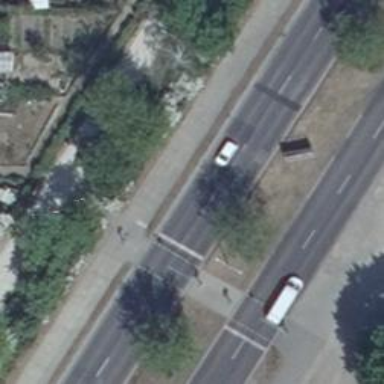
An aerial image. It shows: Traffic signal crossing.